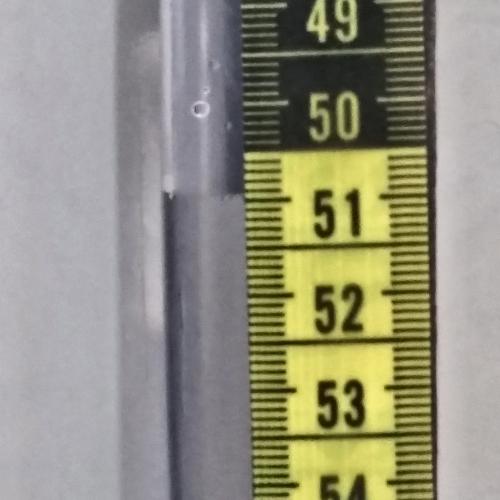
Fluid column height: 51.0 cm